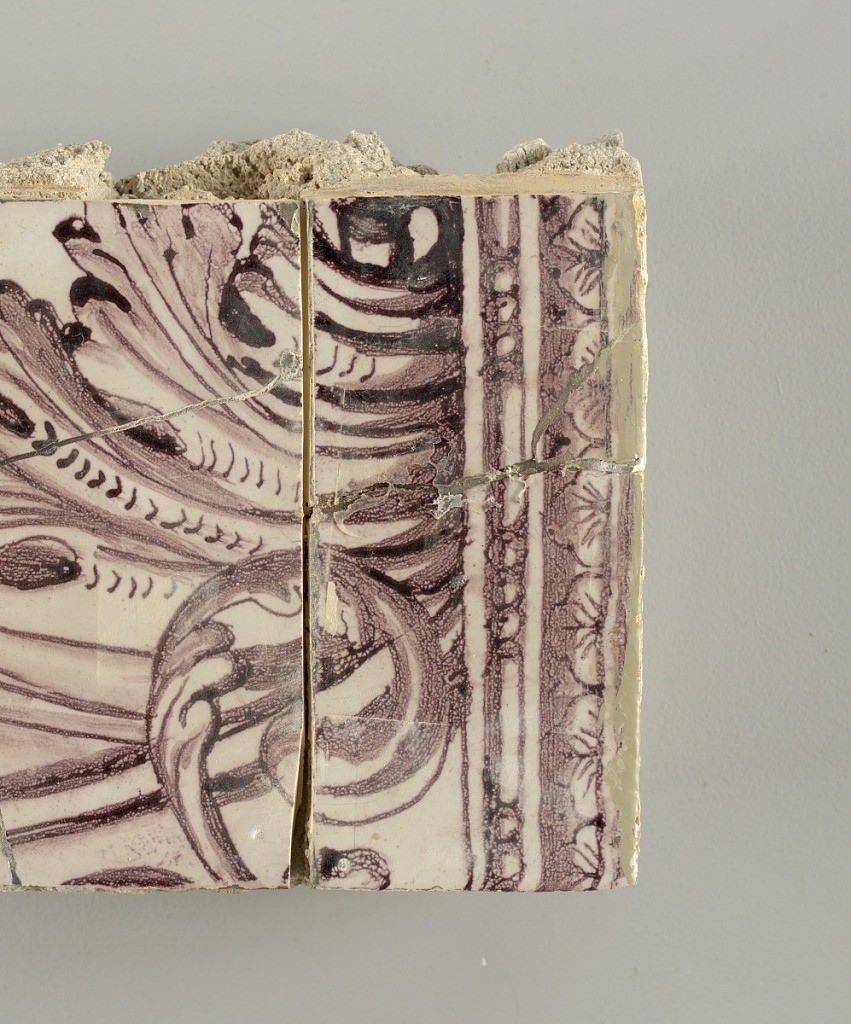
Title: Wall facing
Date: ca. 1725
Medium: Tin-glazed earthenware, underglaze
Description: Horizontal rectangle.  Thirty-seven tiles wide and twenty-one high with opening for door or window nineteen and one-half tiles high and twelve wide.  To left and right of opening, centered canopy above. Left, woman representing Hope, right, a sculputure urn.  Centered above opening, a mascaron.  Arabesque design of foliage.